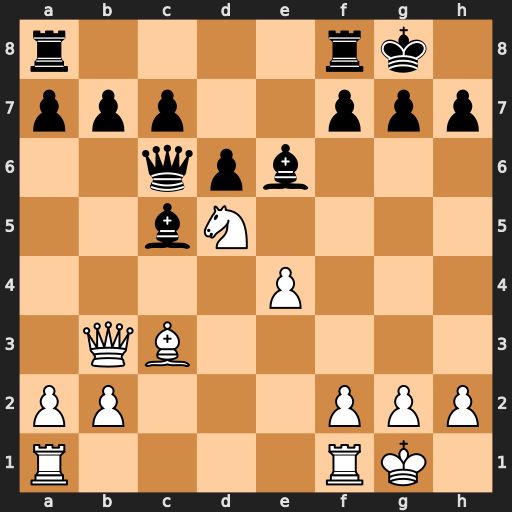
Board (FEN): r4rk1/ppp2ppp/2qpb3/2bN4/4P3/1QB5/PP3PPP/R4RK1
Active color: w
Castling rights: -
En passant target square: -
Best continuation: Ne7+ Kh8 Bxg7+